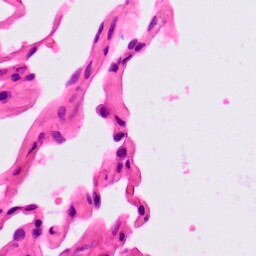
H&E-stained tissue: Lung